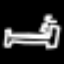
Label: bed